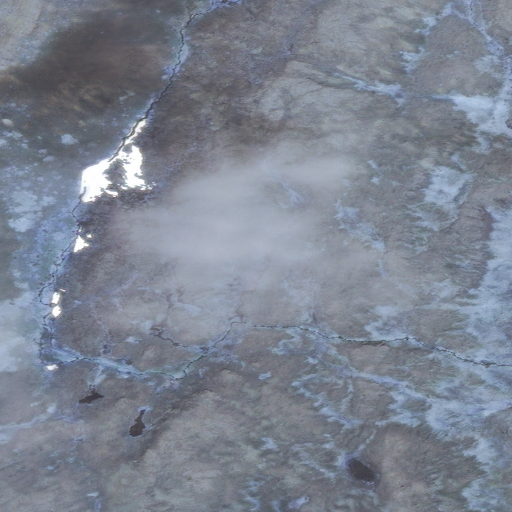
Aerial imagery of mountain in Alaska named Lace Hill containing only unknown